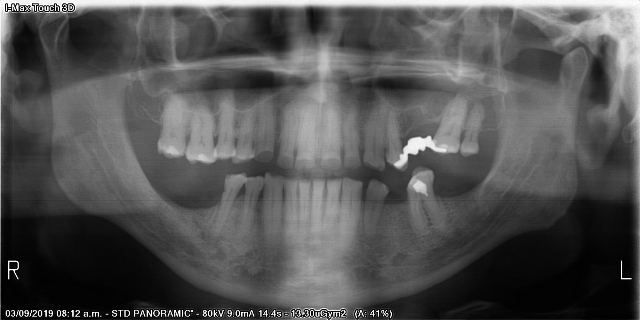
adult